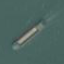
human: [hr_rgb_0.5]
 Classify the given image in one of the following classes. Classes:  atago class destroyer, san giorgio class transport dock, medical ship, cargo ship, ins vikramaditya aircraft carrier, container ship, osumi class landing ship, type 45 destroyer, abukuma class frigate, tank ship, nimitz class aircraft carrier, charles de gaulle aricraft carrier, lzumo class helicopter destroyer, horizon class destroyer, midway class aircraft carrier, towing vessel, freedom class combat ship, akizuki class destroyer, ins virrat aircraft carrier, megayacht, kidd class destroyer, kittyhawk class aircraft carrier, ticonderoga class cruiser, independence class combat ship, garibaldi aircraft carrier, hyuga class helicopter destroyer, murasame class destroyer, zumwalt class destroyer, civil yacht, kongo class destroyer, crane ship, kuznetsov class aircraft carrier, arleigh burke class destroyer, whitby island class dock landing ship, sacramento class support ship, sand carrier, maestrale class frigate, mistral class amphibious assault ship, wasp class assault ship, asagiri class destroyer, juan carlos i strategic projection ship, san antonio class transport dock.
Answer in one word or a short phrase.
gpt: Sand carrier